Question:
I am basically dealing with the following problem where i am trying to alter the insert sort so that it can also delete duplicates it counters. The following is the insert sort.
'''
public void insertSort() {
for (int i = 1; i < nElems; i++) {
int temp = a[i];
int j = i;
while (j > 0 && temp <= a[j - 1]) {
a[j] = a[j - 1];
j--;
}
a[j] = temp;
}
}
'''
I am not quire sure if i have understood the approach correctly. IF i am understanding this correctly(please tell me if i am wrong or not) the approach suggests that i should iterate through the entire array before the inner while loop begins and label any duplicate with a arbitrary number such as -1. And then when the inner while loop starts it will sort out the array and all the duplicates will be stacked up at the beginning together.
If this is the case then i can simply compare every element in the array with each other right before the insert sort begins and label any duplicates - 1 and then the insert sort will take care of the sorting part. After which i can reduce arraySize.
However i feel i have not understood it correctly so can someone please make any suggestions regarding this?
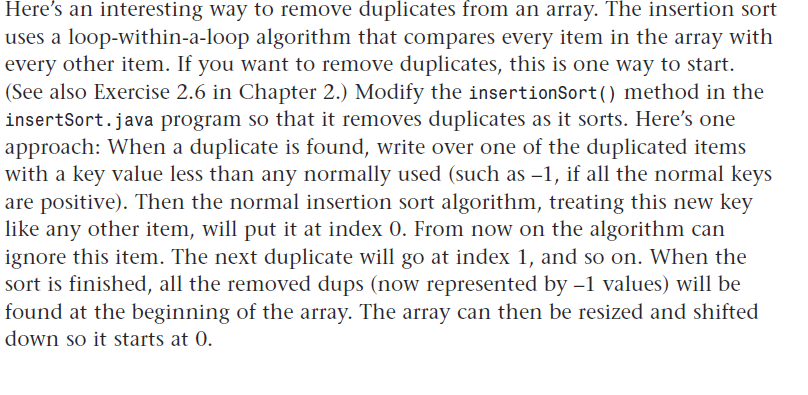
Answer: You only need to add a single line to your while loop.
'''
while (j > 0 && temp <= a[j - 1]) {
if(temp == a[j - 1]) temp = -1;
a[j] = a[j - 1];
j--;
}
'''
You can think of the array as having two parts. The first part goes from 0 to i-1 and is sorted. The second part goes from i to the end of the array and is unsorted.
In each iteration of the loop you take the first of the unsorted elements (which is a[i]) and place it into temp. This is the element you want to insert into the sorted part. Then you shift all the elements of the sorted part up until you find the place to insert temp.
If you change temp to -1, your element that you are trying to insert now has become -1. The sorting algorithm will go on to try and insert -1 at the right place, which is the beginning of the array.